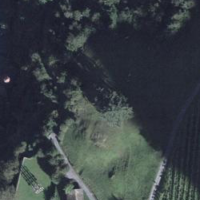
EUNIS habitat code: 44
Species observed at this site:
Podarcis muralis
Fraxinus excelsior
Cercopis vulnerata
Delichon urbicum
Fringilla coelebs
Buteo buteo
Lamium galeobdolon
Turdus merula
Geranium robertianum
Erithacus rubecula
Lysandra bellargus
Phoenicurus ochruros
Anthericum ramosum
Fragaria vesca
Ficedula hypoleuca